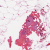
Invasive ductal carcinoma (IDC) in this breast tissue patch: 0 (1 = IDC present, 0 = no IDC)